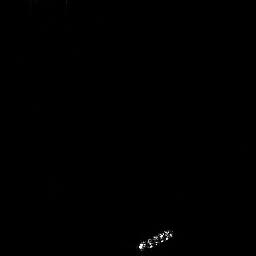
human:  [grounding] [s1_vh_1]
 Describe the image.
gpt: In the satellite image, there is  <ref>1 medium ship </ref> <box>[[52, 87, 67, 98, 0]]</box> located at bottom.